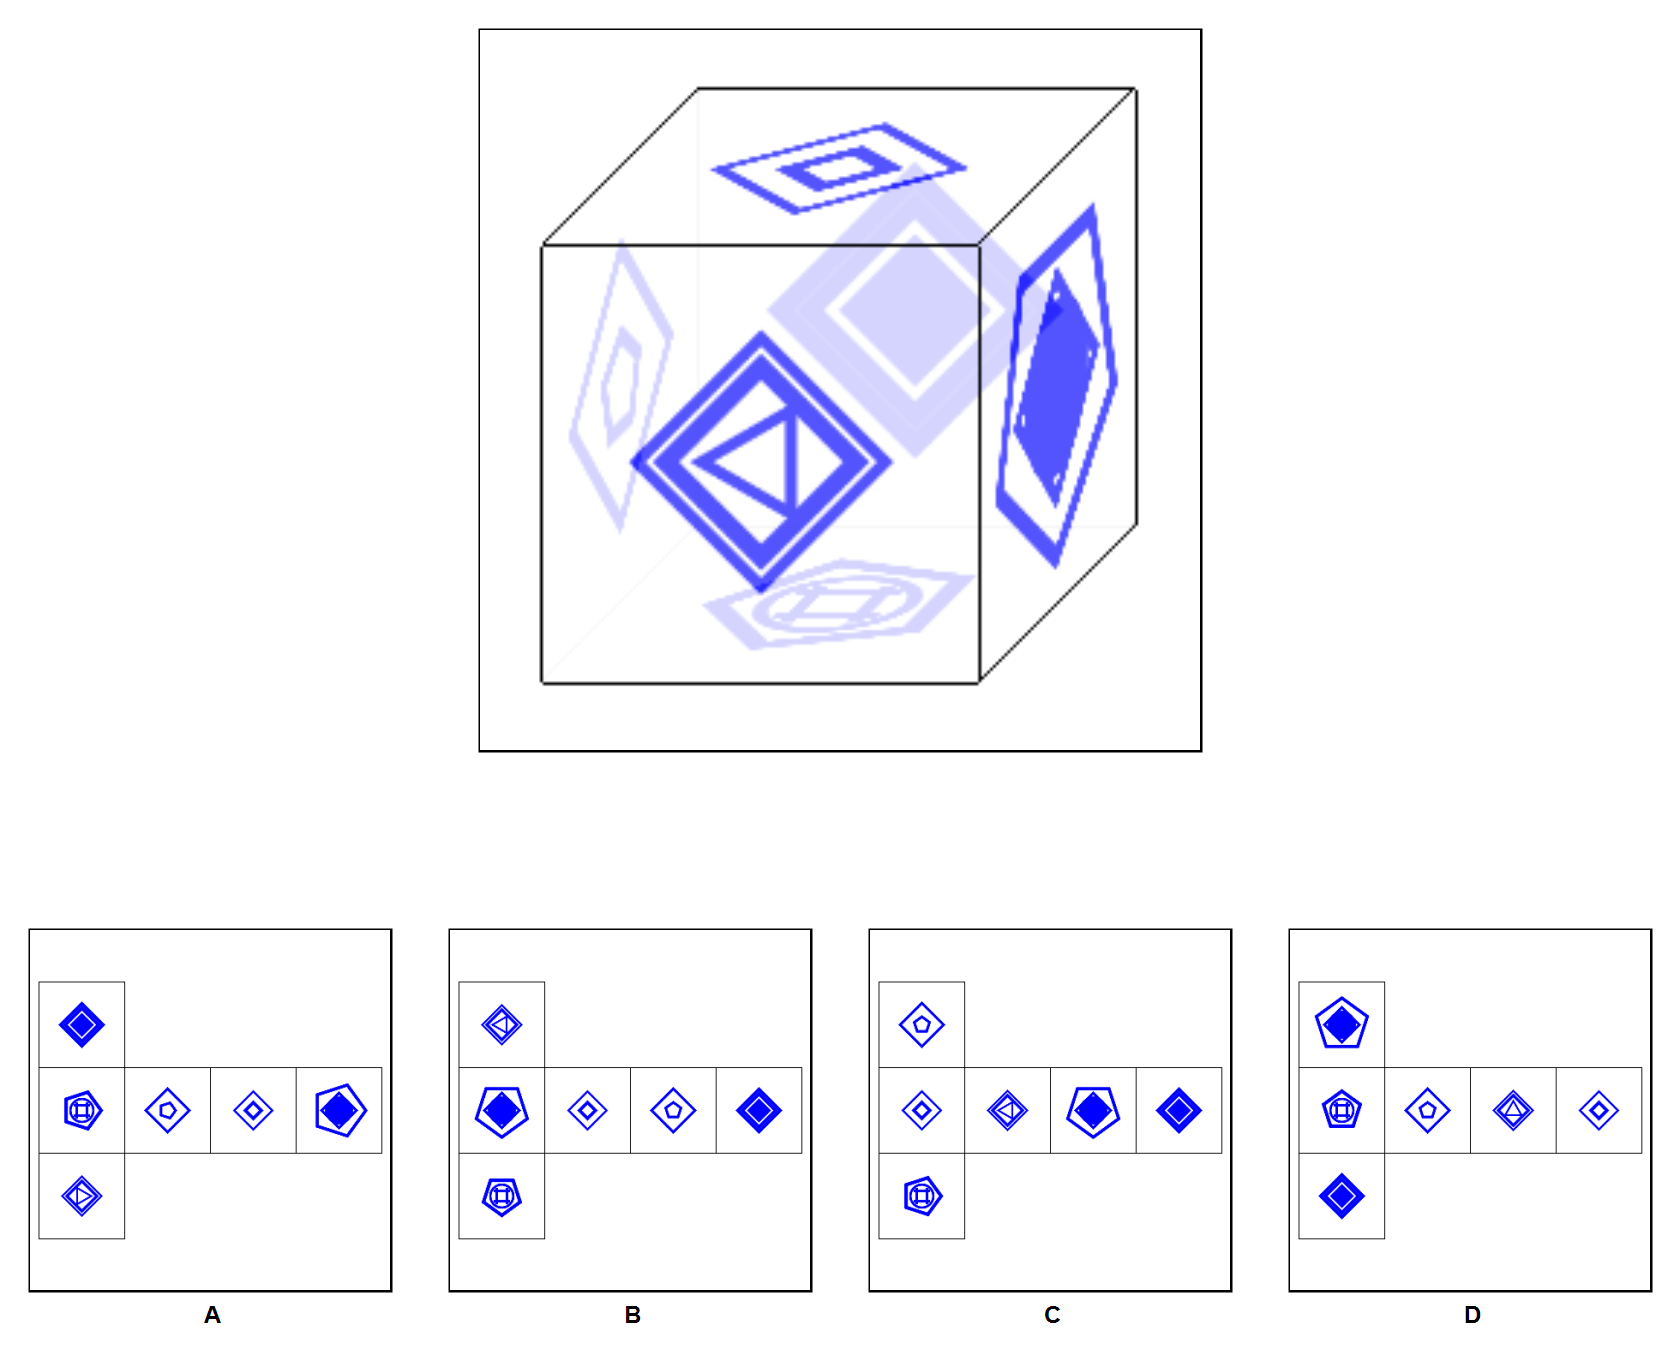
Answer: A